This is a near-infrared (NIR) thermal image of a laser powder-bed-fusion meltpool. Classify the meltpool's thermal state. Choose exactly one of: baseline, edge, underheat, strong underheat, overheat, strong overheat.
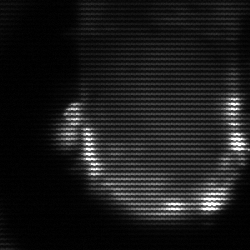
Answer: baseline